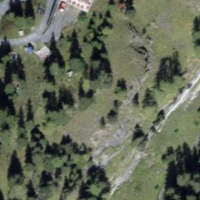
EUNIS habitat code: 23
Species observed at this site:
Chamaenerion angustifolium
Alchemilla alpina
Corvus corone
Oenanthe oenanthe
Gypaetus barbatus
Dendrocopos major
Fringilla coelebs
Euphorbia cyparissias
Phylloscopus collybita
Astrantia major
Nucifraga caryocatactes
Falco tinnunculus
Periparus ater